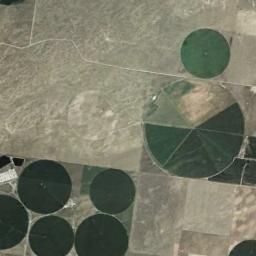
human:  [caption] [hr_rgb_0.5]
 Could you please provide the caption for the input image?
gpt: There are four round fields .

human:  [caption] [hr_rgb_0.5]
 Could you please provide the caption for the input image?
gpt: Several neatly arranged circular green fields with incomplete gardens .

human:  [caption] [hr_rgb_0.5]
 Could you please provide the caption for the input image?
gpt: Some green circle farmland are in the bare land .

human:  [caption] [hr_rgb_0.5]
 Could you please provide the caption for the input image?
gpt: Several dark green circular farmlands and a fan-shaped farmlands are on the wasteland .

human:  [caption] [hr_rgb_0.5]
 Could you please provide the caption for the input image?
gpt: There are some circular farmlands of different sizes .